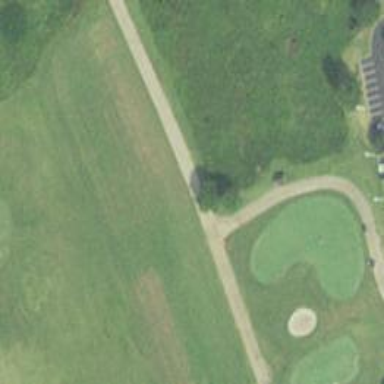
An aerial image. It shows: Path for golf carts.